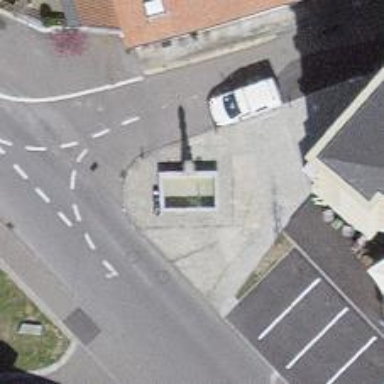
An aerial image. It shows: Fountain.